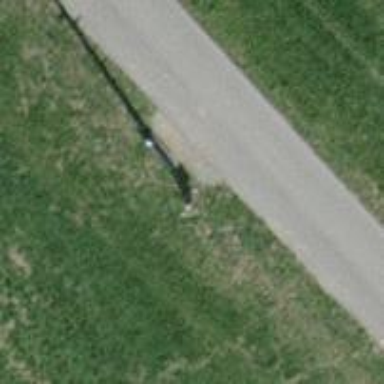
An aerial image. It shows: Straight power pole with straightforward line management.